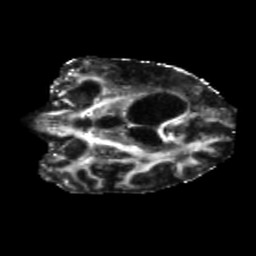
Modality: FA
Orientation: coronal
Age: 65
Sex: female
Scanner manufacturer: siemens
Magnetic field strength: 3 T
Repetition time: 5.25 s
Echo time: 0.08 s